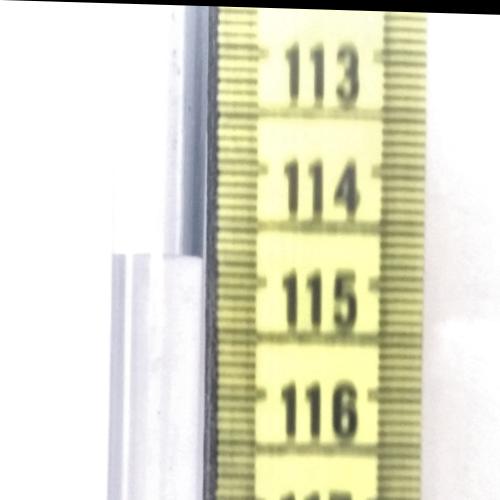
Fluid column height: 114.8 cm